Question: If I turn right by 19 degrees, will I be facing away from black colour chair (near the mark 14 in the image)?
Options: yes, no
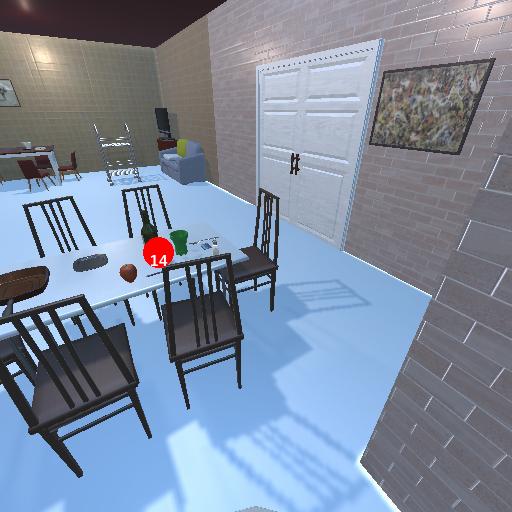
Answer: yes